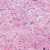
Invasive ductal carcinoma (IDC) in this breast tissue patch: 1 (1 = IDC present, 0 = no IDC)